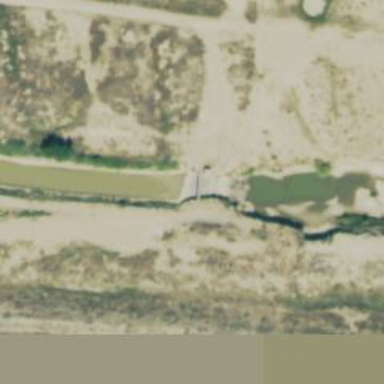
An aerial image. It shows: Dam across waterway.